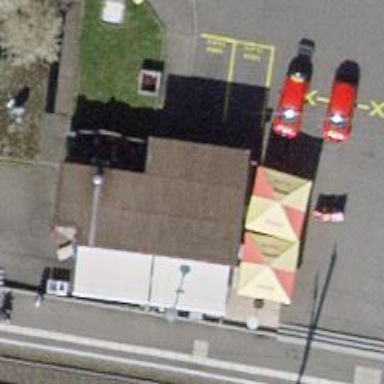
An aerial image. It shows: Restaurant.